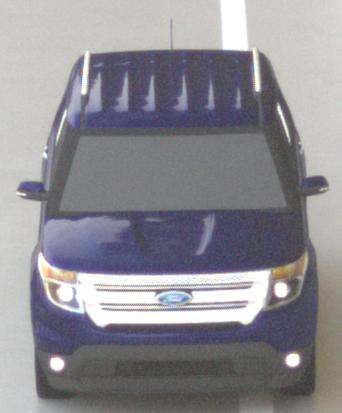
Make: Ford
Model: Explorer
Detailed model: Gen. 5
Model produced from: 2010
Model produced until: 2019
Doors: 5
Color: blue
Road condition: wet road
Daytime: morning or afternoon
Contrast: medium contrast